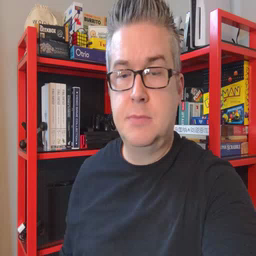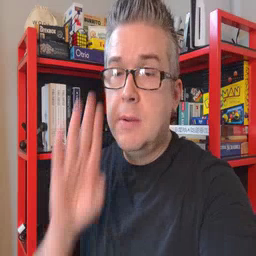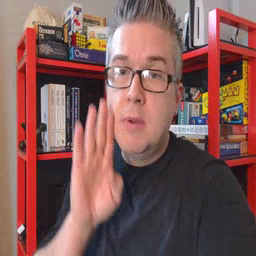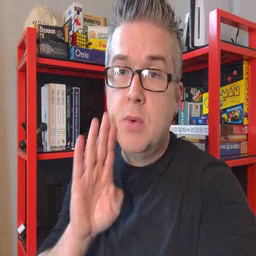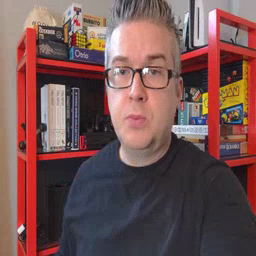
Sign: brown